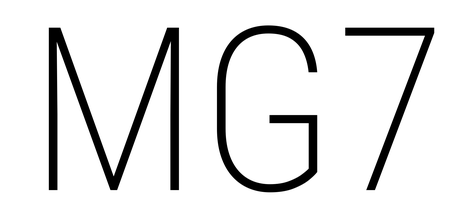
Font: Roboto_Condensed_ExtraLight